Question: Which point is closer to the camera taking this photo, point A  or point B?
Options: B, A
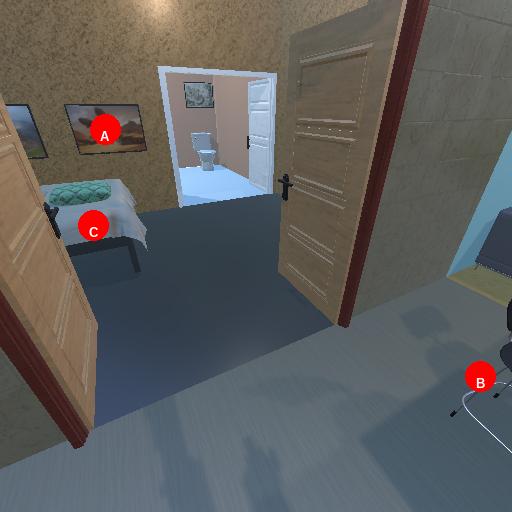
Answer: B